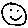
Label: smiley face